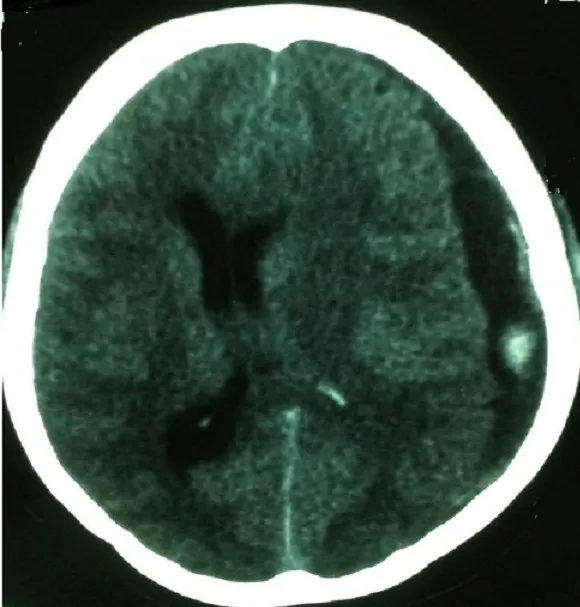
Computerized tomography scan of the head demonstrating a midline shift and a large left sided subdural hematoma.
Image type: radiology (ct)